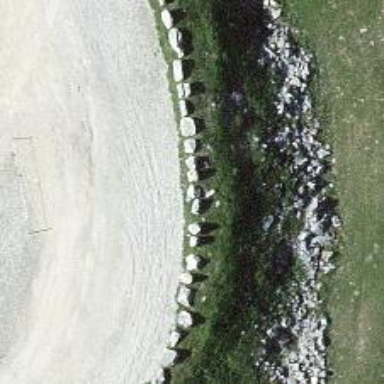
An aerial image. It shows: Block barrier.